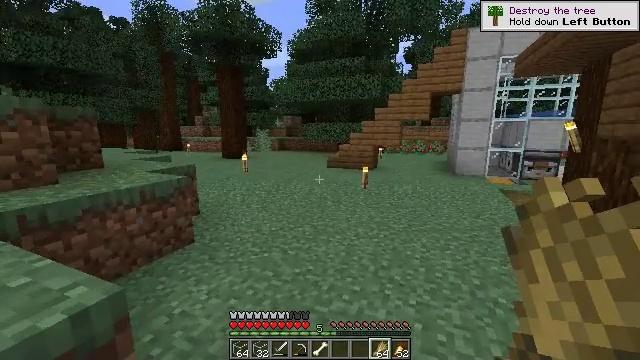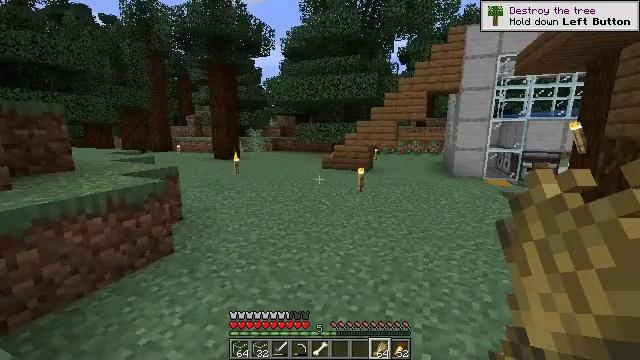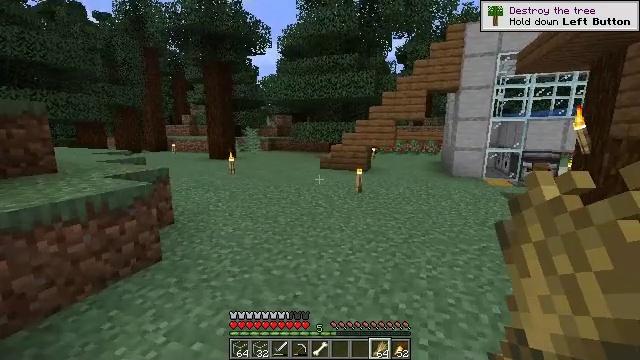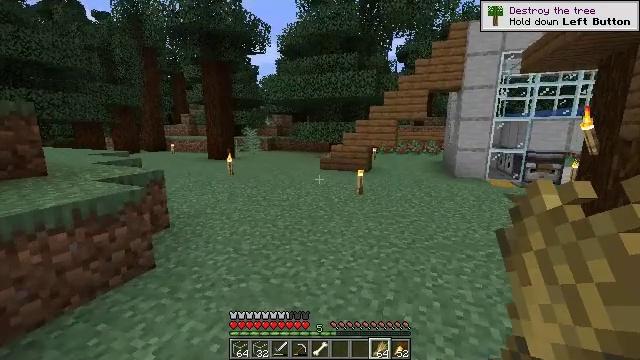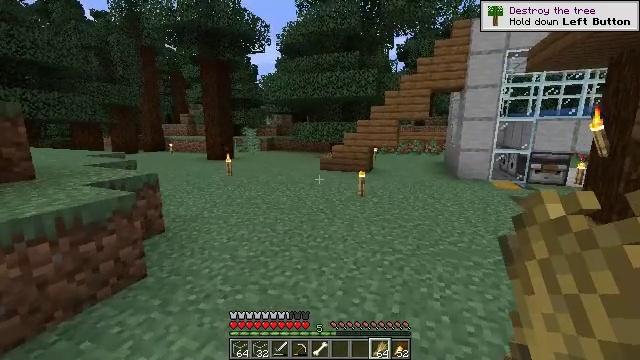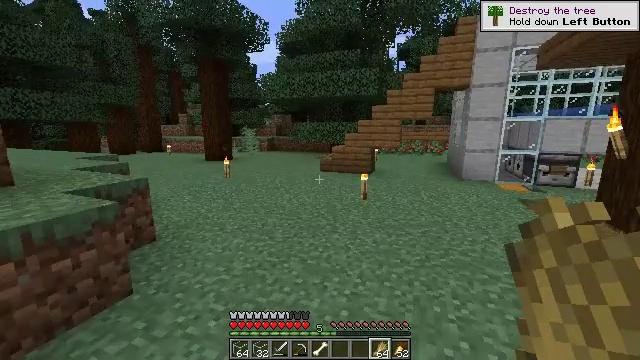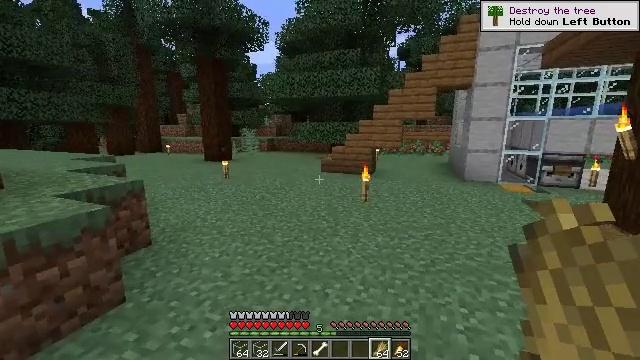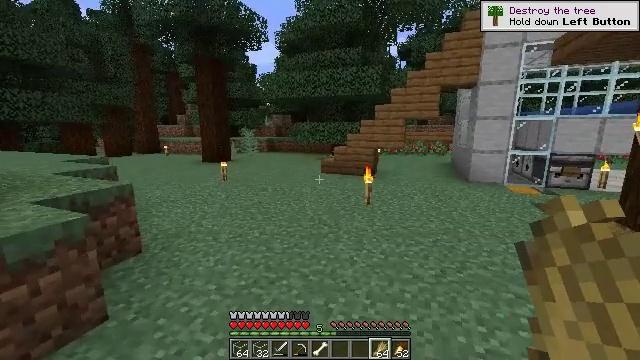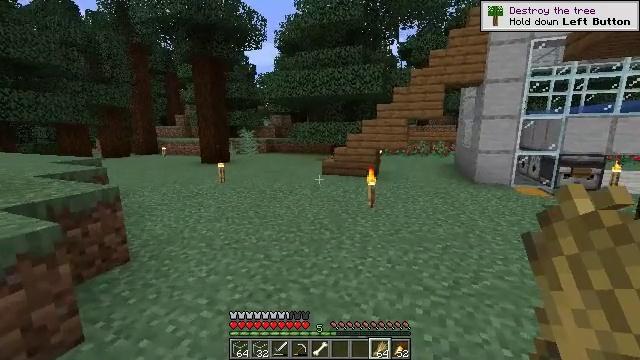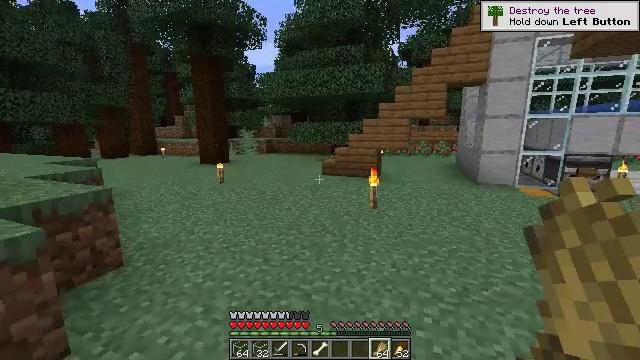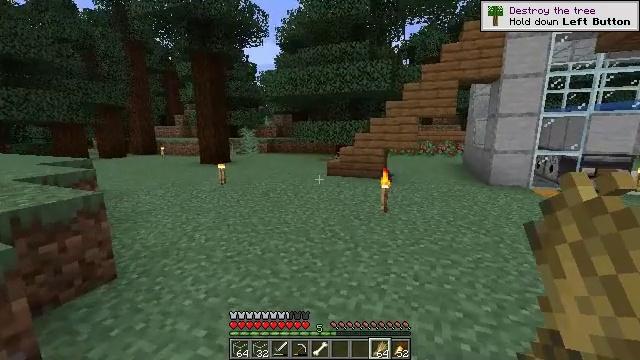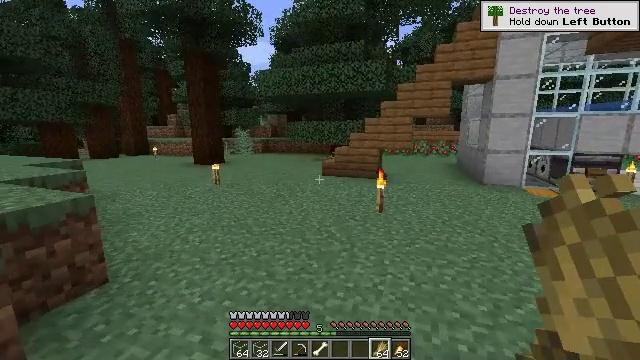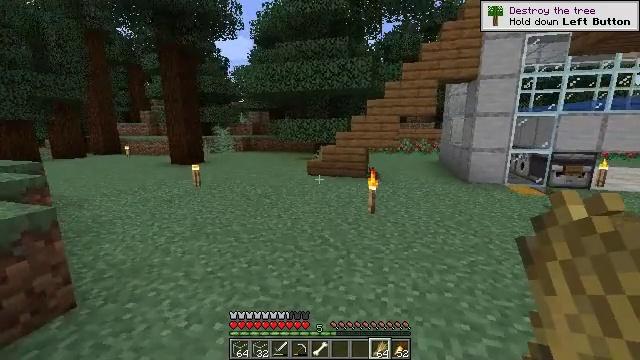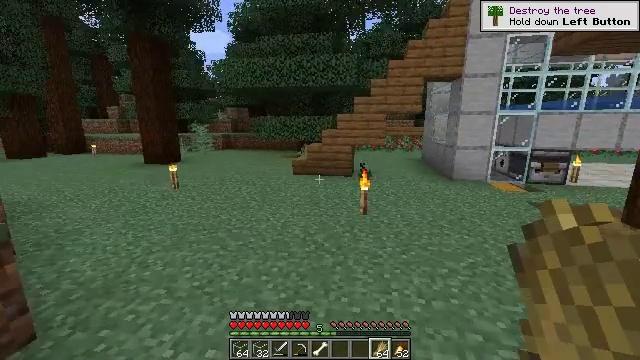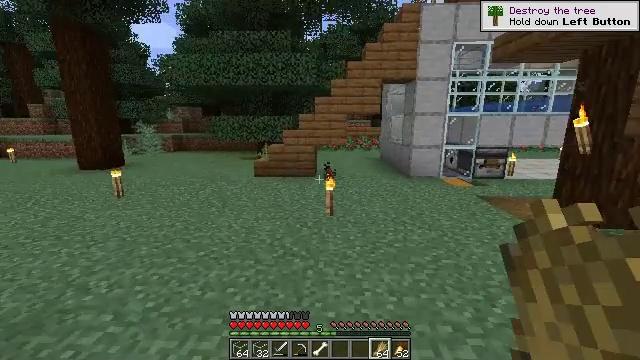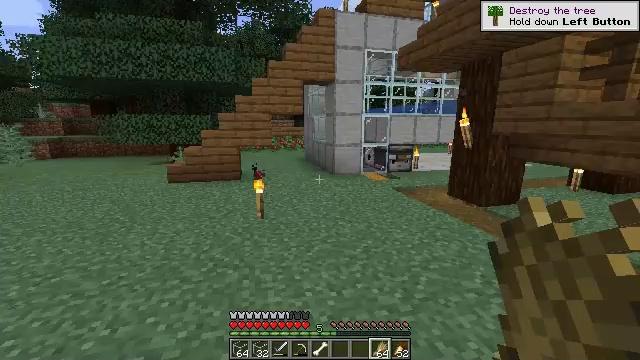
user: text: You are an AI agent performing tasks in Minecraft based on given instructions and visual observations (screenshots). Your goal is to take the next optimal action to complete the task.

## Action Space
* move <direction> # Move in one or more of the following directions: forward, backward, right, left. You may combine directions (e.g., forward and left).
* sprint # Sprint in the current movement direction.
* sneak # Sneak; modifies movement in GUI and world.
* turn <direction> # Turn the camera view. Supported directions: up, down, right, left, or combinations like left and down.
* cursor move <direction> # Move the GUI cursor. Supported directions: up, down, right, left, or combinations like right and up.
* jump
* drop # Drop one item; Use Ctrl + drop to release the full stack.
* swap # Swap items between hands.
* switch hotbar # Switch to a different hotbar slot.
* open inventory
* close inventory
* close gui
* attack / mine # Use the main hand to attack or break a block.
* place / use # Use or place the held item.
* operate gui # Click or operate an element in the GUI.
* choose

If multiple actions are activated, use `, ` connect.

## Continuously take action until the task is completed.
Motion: motion action
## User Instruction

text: Break the spruce fence to collect it.
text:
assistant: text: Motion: move forward, turn right
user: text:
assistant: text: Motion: move forward
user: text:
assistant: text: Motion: move forward
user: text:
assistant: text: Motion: move forward
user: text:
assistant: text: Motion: move forward
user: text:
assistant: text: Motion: move forward
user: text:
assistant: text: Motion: move forward
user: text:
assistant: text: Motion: move forward
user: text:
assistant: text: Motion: move forward and move left
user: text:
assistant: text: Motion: move forward and move left
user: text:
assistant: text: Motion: move forward and move left, turn right
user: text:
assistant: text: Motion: move forward and move left, turn right
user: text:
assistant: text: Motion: move forward and move left, turn right
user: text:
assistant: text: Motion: move forward and move left, turn right
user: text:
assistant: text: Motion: move forward and move left, turn right
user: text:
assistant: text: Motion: move forward and move left, turn right
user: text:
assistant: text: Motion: move left, turn right
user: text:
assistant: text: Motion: turn right
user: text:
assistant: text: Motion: turn right
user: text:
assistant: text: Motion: turn right
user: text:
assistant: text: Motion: turn right
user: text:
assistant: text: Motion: no_op
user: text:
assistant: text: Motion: turn right
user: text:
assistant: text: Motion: no_op
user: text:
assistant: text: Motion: no_op
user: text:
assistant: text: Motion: no_op
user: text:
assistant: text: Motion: turn right
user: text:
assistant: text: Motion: turn right and down
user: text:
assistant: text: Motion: turn right and down
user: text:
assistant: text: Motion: turn right